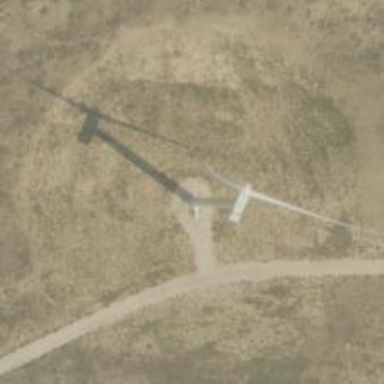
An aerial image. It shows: Wind generator with horizontal axis. The wind turbine is from Vestas.